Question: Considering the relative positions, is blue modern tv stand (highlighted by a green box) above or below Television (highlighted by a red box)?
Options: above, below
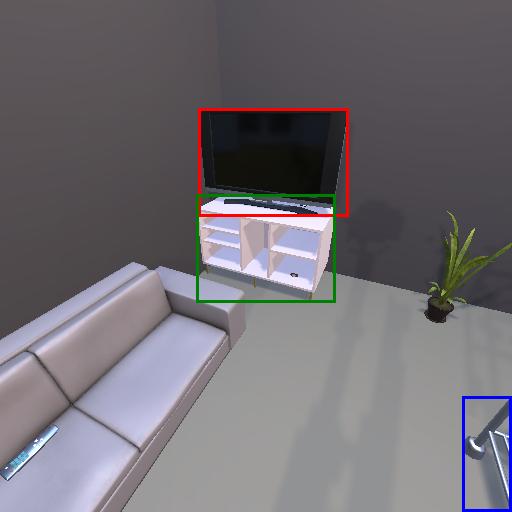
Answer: above